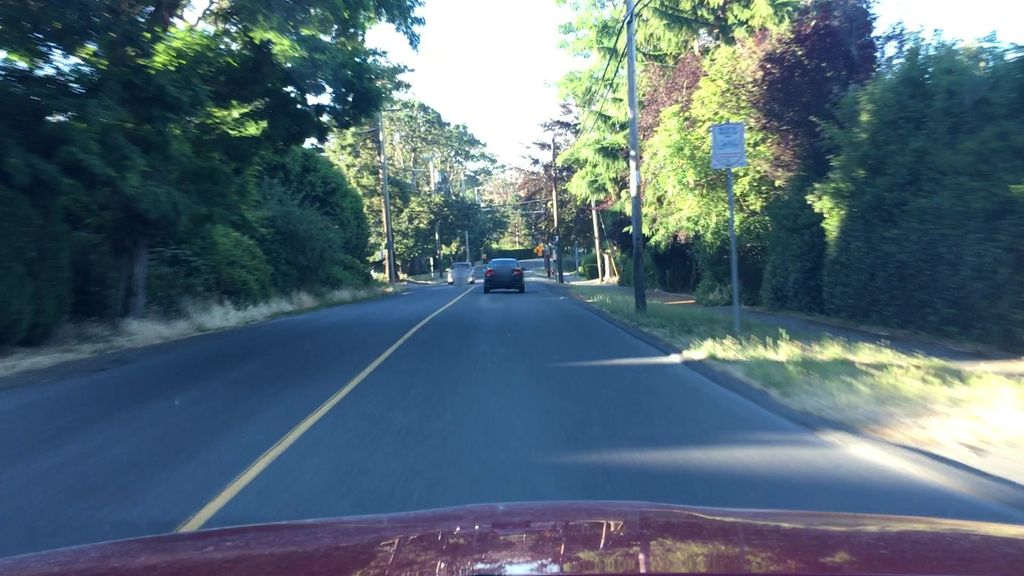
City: victoria